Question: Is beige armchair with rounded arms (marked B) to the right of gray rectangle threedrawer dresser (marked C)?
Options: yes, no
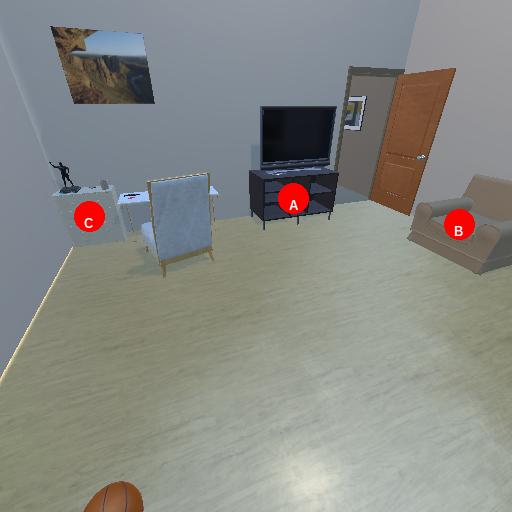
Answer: yes